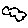
Label: cloud